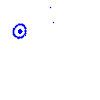
Particle: electron